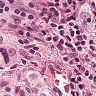
Metastatic tissue present: yes